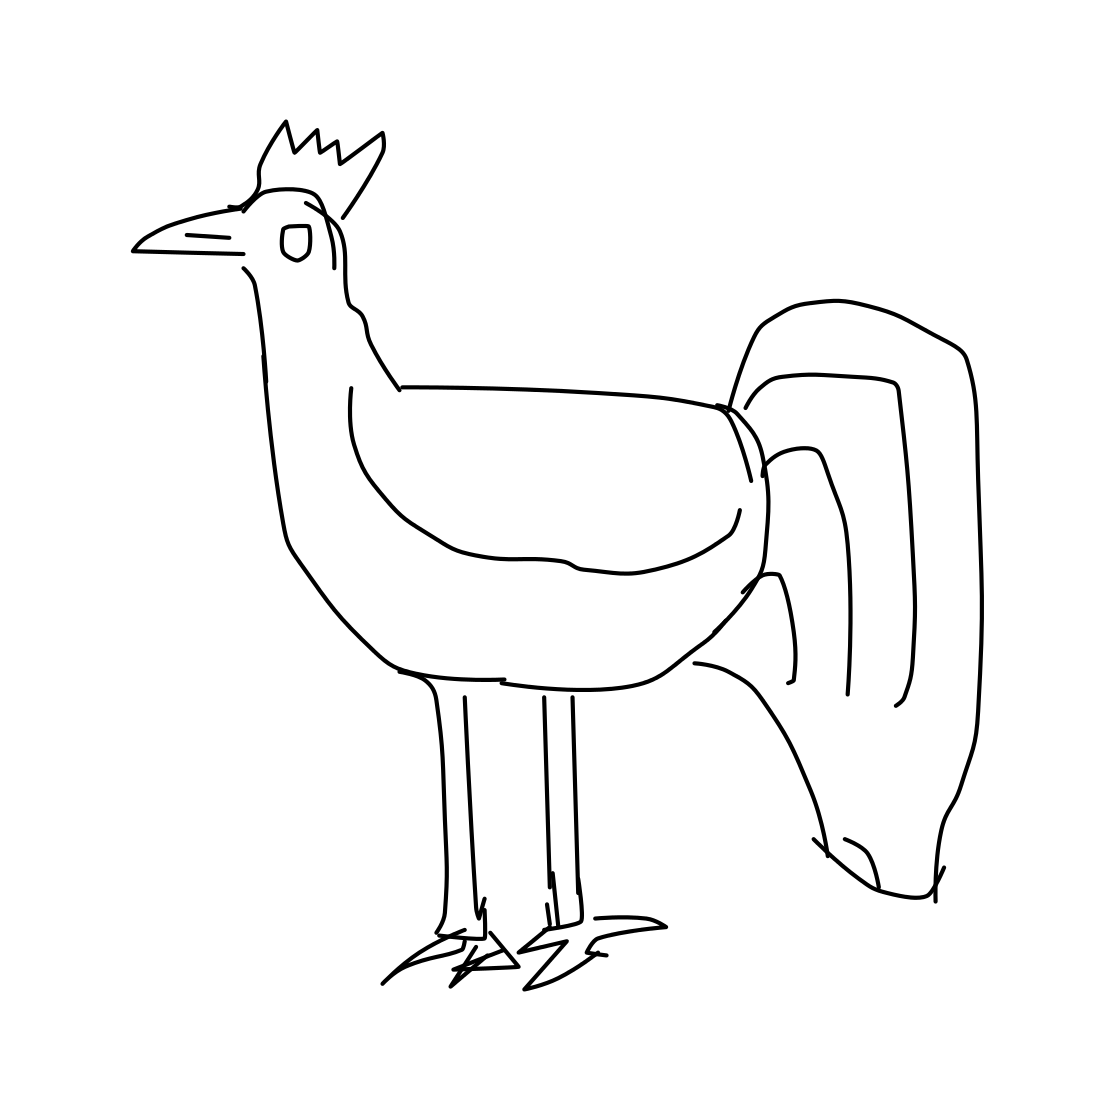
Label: rooster